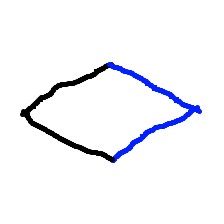
Shape: rhombus